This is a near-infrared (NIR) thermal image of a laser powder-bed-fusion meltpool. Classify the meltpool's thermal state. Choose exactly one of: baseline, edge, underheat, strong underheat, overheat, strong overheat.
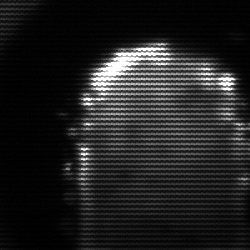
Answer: baseline